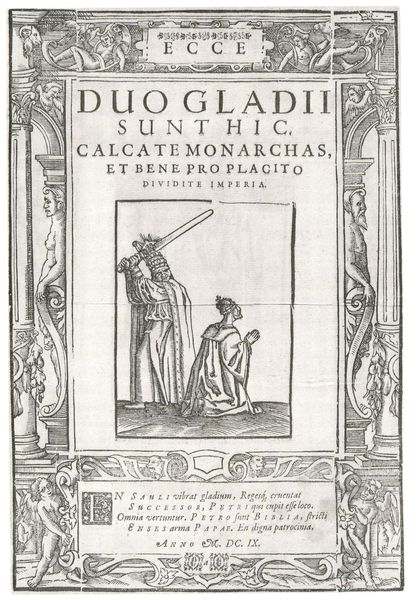
Titel: Ecce duo gladii sunt hic
Künstler: Cranach-Schule
Institution: (Seriendruck)
Schlagwörter: mann, umhang, weiß, bewegung, busen, frau, grau, hut, männer, schwarz, szene, säule, säulen, zeichnung, obst, ornament, mütze, architektur, enthauptung, henker, hinrichtung, köpfen, mord, rahmen, hände, kirche, boden, gewand, mantel, blatt, theater, krone, engel, brüste, holzschnitt, schrift, rahmung, zwei, grafik, graphik, rand, figuren, gewalt, kaiser, könig, papst, tafel, inschrift, verzierung, buch, eckig, druck, schwarz weiss, radierung, stich, titel, seite, illustration, schwert, text, knien, überschrift, literatur, titelblatt, herrscher, beten, gebet, kapitelle, buchdruck, buchtitel, deckblatt, skulpturen, knieen, knieende, priester, herme, karyatide, zeilen, schnecke, kupferstich, ausholen, schlagen, ziegenbock, fratzen, latein, lateinisch, schwrz, reformation, atlas, druckschrift, majuskel, duo, enthaupten, hermen, schwet, ecce, widderkopf, polemik, mann mit schwert, knieender mann, betender mann, helm mit kreuz, teile und herrsche, gladii, edde